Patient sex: M
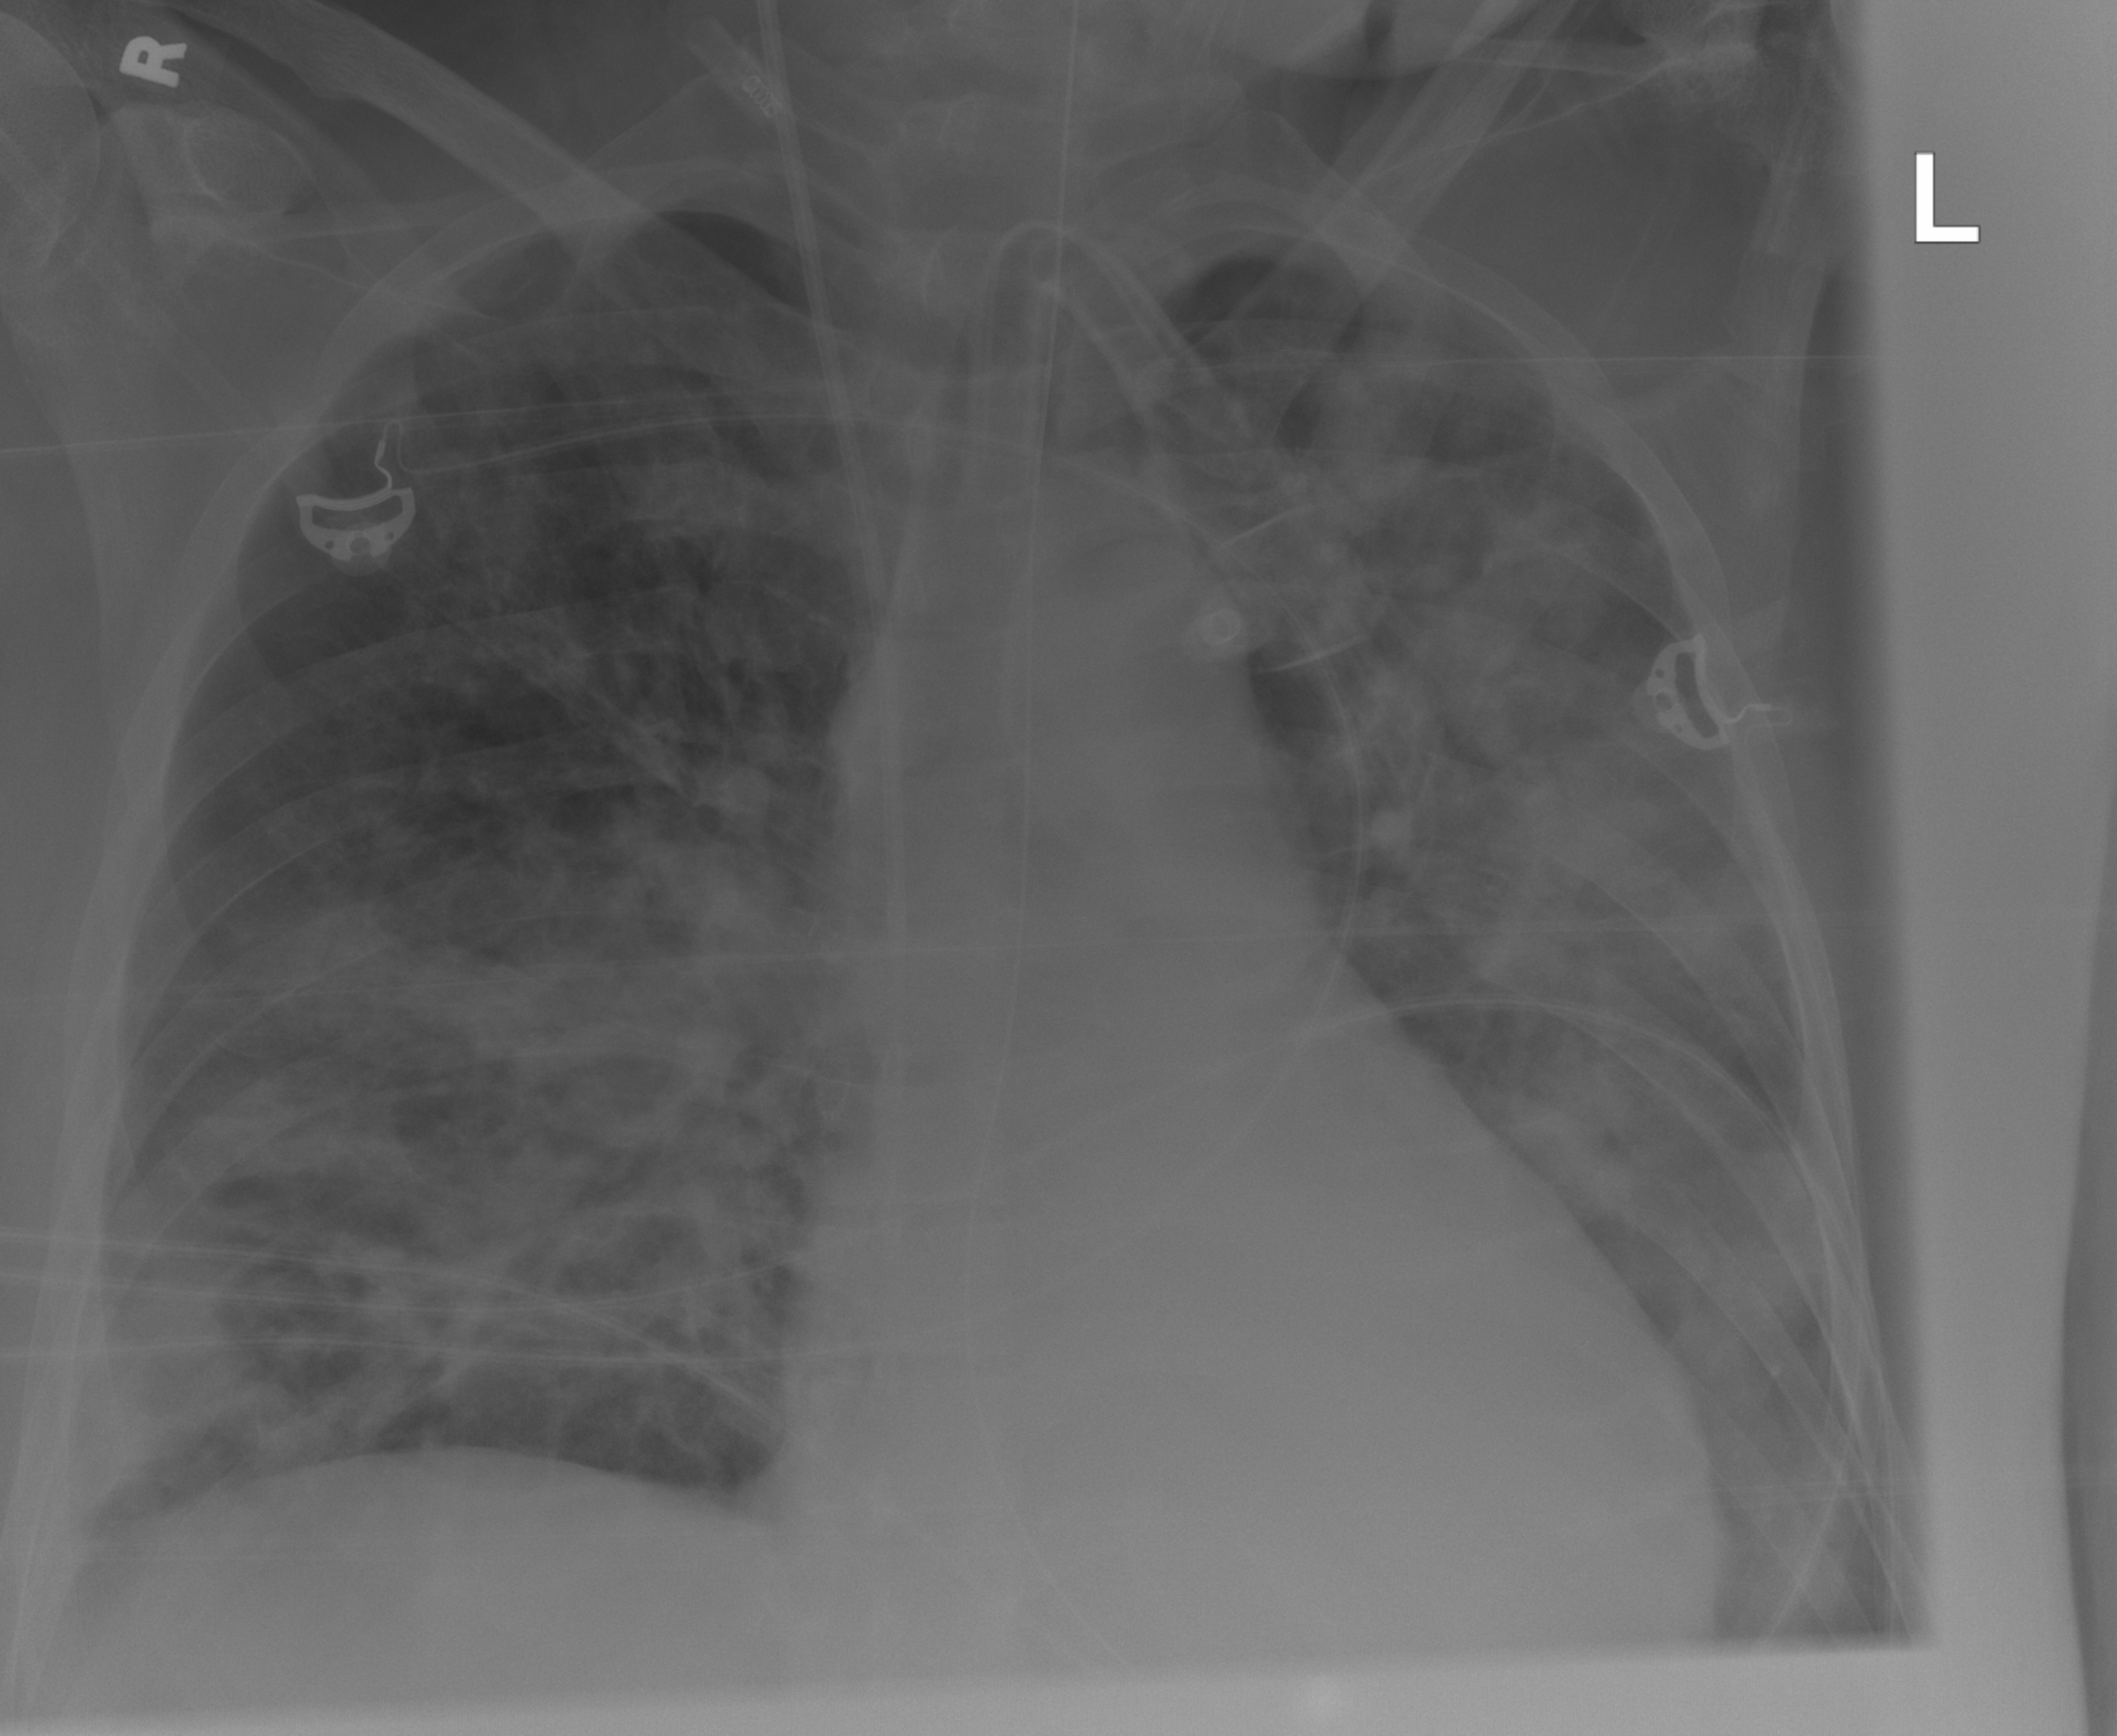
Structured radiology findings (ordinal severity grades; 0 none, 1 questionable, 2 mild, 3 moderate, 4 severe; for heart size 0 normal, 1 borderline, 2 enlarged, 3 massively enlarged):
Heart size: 0
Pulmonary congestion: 0
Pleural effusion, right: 2
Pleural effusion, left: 2
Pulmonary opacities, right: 3
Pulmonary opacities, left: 3
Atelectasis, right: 2
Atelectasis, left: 2